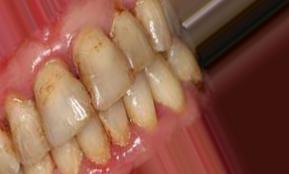
Condition: Tooth Discoloration